Question: I have a SQL query like this;
'''
SELECT *
FROM Jira.customfieldvalue
WHERE CUSTOMFIELD = 12534
AND ISSUE = 19602
'''
And that's the results;

What I want is; showing in one row (cell) combined all 'STRINGVALUE''s and they are separated with a comma. Like this;
'''
SELECT --some process with STRINGVALUE--
FROM Jira.customfieldvalue
WHERE CUSTOMFIELD = 12534
AND ISSUE = 19602
Arac Listesi (C2, K1 vb.Belgeler; yoksa Ruhsat Fotokopileri), Min. 5
arac plakasi icin Internet Sorgusu, Son 3 Yila Ait Onayli Yil Sonu
Bilanco + Gelir Tablosu, Son Yil (Yil Sonuna ait) Detay Mizani, Icinde
Bulundugumuz Yila ait Ara Donem Gecici Vergi Beyannamesi, Bayi Yorum
E-Maili, Proforma Fatura
'''
How can I do that?
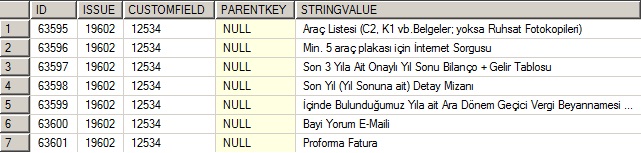
Answer: There are several methods.
If you want just the consolidated string value returned, this is a good quick and easy approach
'''
DECLARE @combinedString VARCHAR(MAX)
SELECT @combinedString = COALESCE(@combinedString + ', ', '') + stringvalue
FROM jira.customfieldValue
WHERE customfield = 12534
AND ISSUE = 19602
SELECT @combinedString as StringValue
'''
Which will return your combined string.
You can also try one of the XML methods e.g.
'''
SELECT DISTINCT Issue, Customfield, StringValues
FROM Jira.customfieldvalue v1
CROSS APPLY ( SELECT StringValues + ','
FROM jira.customfieldvalue v2
WHERE v2.Customfield = v1.Customfield
AND v2.Issue = v1.issue
ORDER BY ID
FOR XML PATH('') ) D ( StringValues )
WHERE customfield = 12534
AND ISSUE = 19602
'''